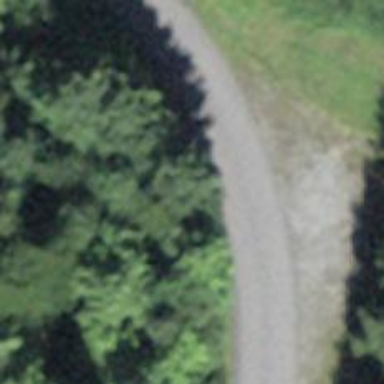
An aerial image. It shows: Passing place on the road.